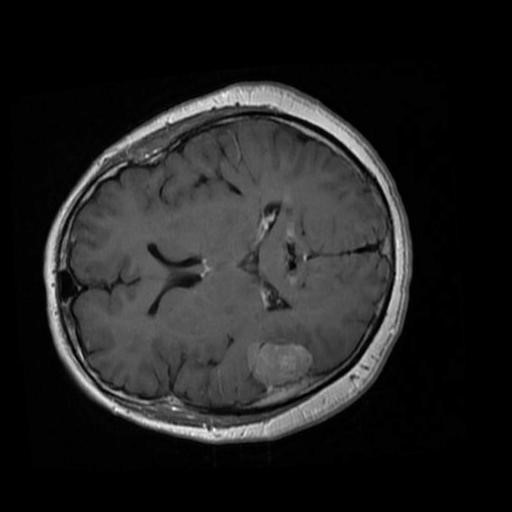
Label: brain_menin